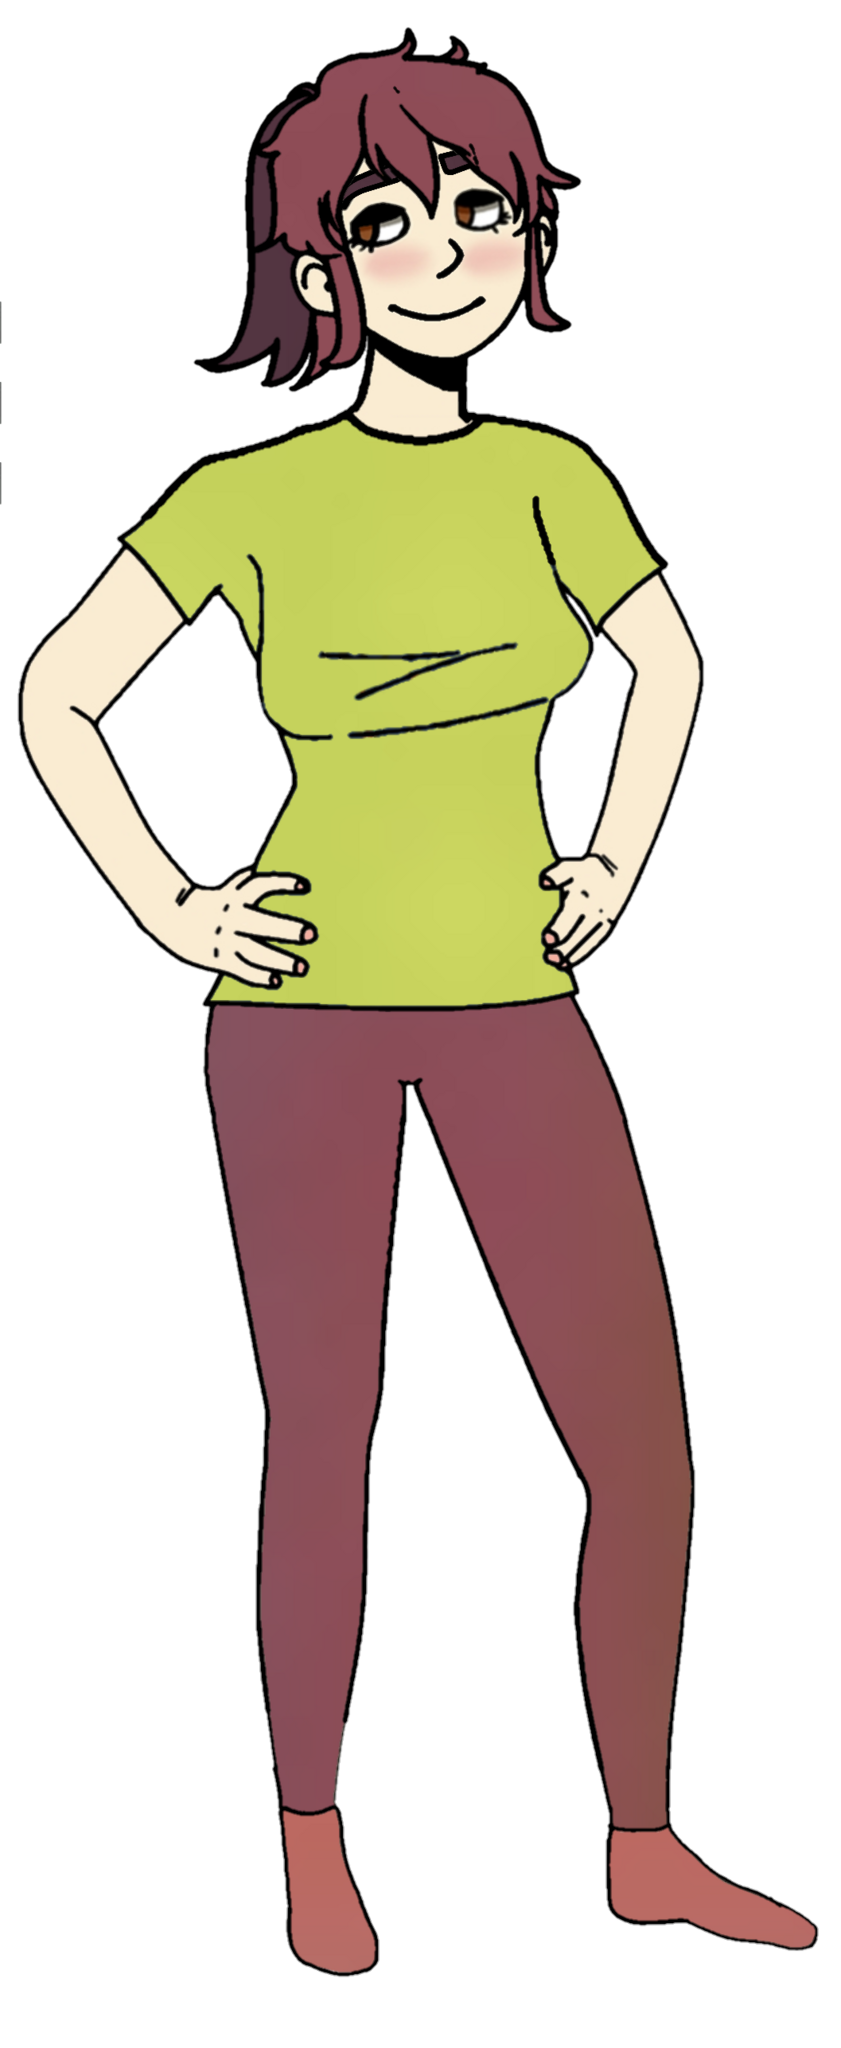
Label: 5_Ashbie_and_Enbie_Girl